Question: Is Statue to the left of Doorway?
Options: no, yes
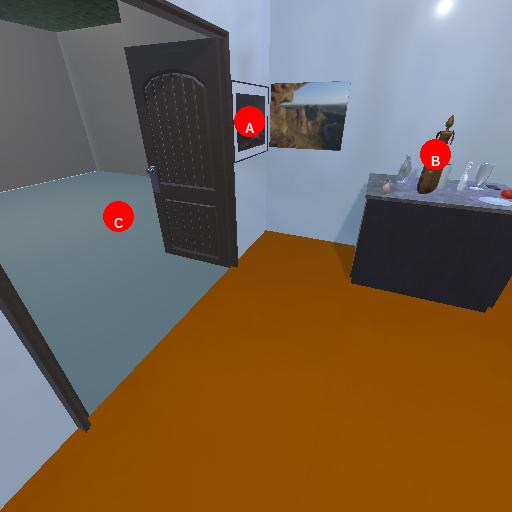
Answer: no